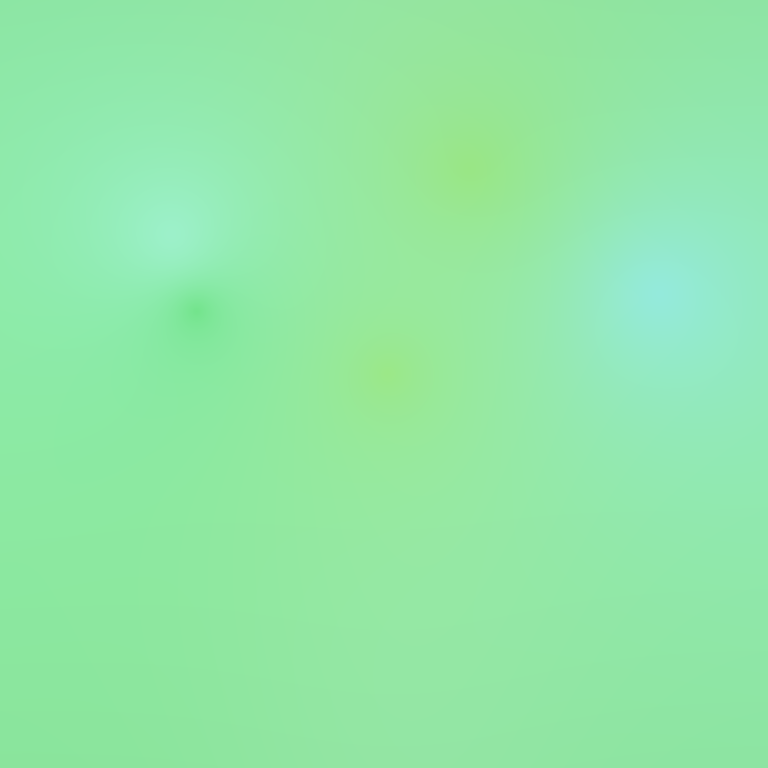
Abstract light effect, smooth blend from soft green to light blue, calm atmosphere, diffuse glow, no room, no furniture, no objects.